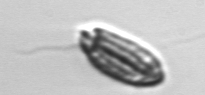
Label: Katodinium_or_Torodinium